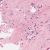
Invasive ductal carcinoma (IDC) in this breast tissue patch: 0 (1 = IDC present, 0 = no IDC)